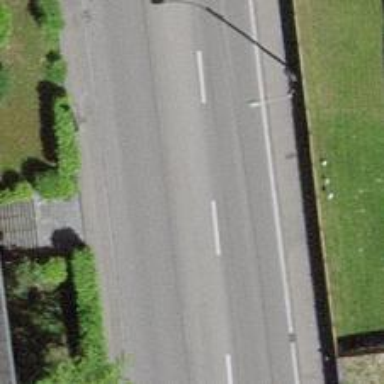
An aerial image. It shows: Bus stop with designated stop position for public transport.